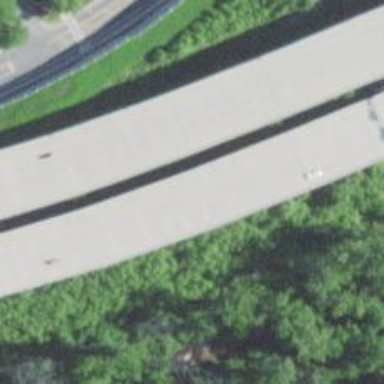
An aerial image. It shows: Viaduct bridge over motorway.